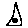
Label: triangle